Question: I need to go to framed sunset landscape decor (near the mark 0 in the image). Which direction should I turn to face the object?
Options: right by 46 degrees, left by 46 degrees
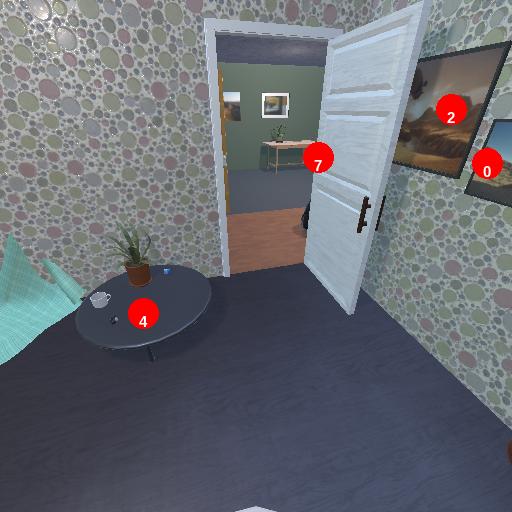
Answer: right by 46 degrees